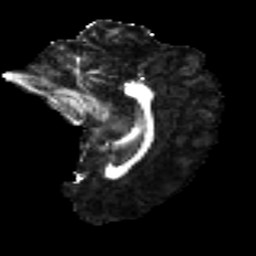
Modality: FA
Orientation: sagittal
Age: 26
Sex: male
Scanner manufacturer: ge
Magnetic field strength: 3 T
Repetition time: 7.8 s
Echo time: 0.0608 s